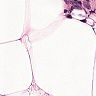
Metastatic tissue present: no